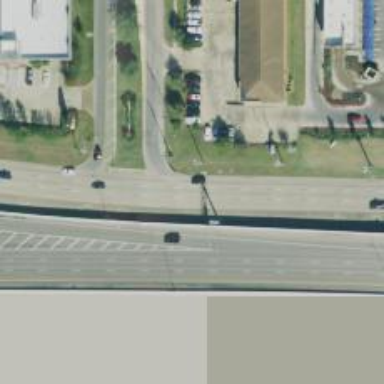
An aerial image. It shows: Secondary road with frontage road.